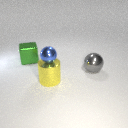
large green metal cube to the left of large yellow metal cylinder